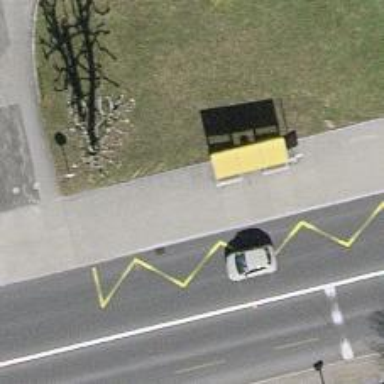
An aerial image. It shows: Bus stop with sheltered platform for public transport.